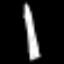
Label: pencil